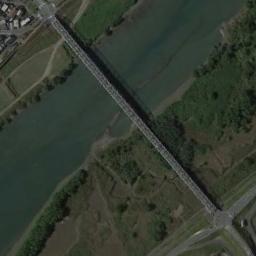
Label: bridge